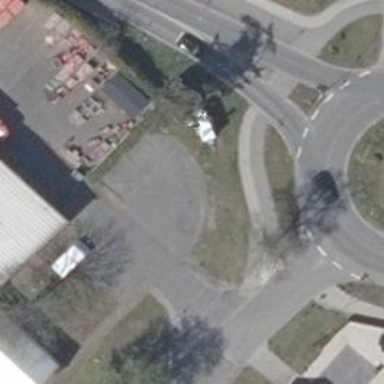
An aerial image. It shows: Asphalt path for cycling.